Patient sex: M
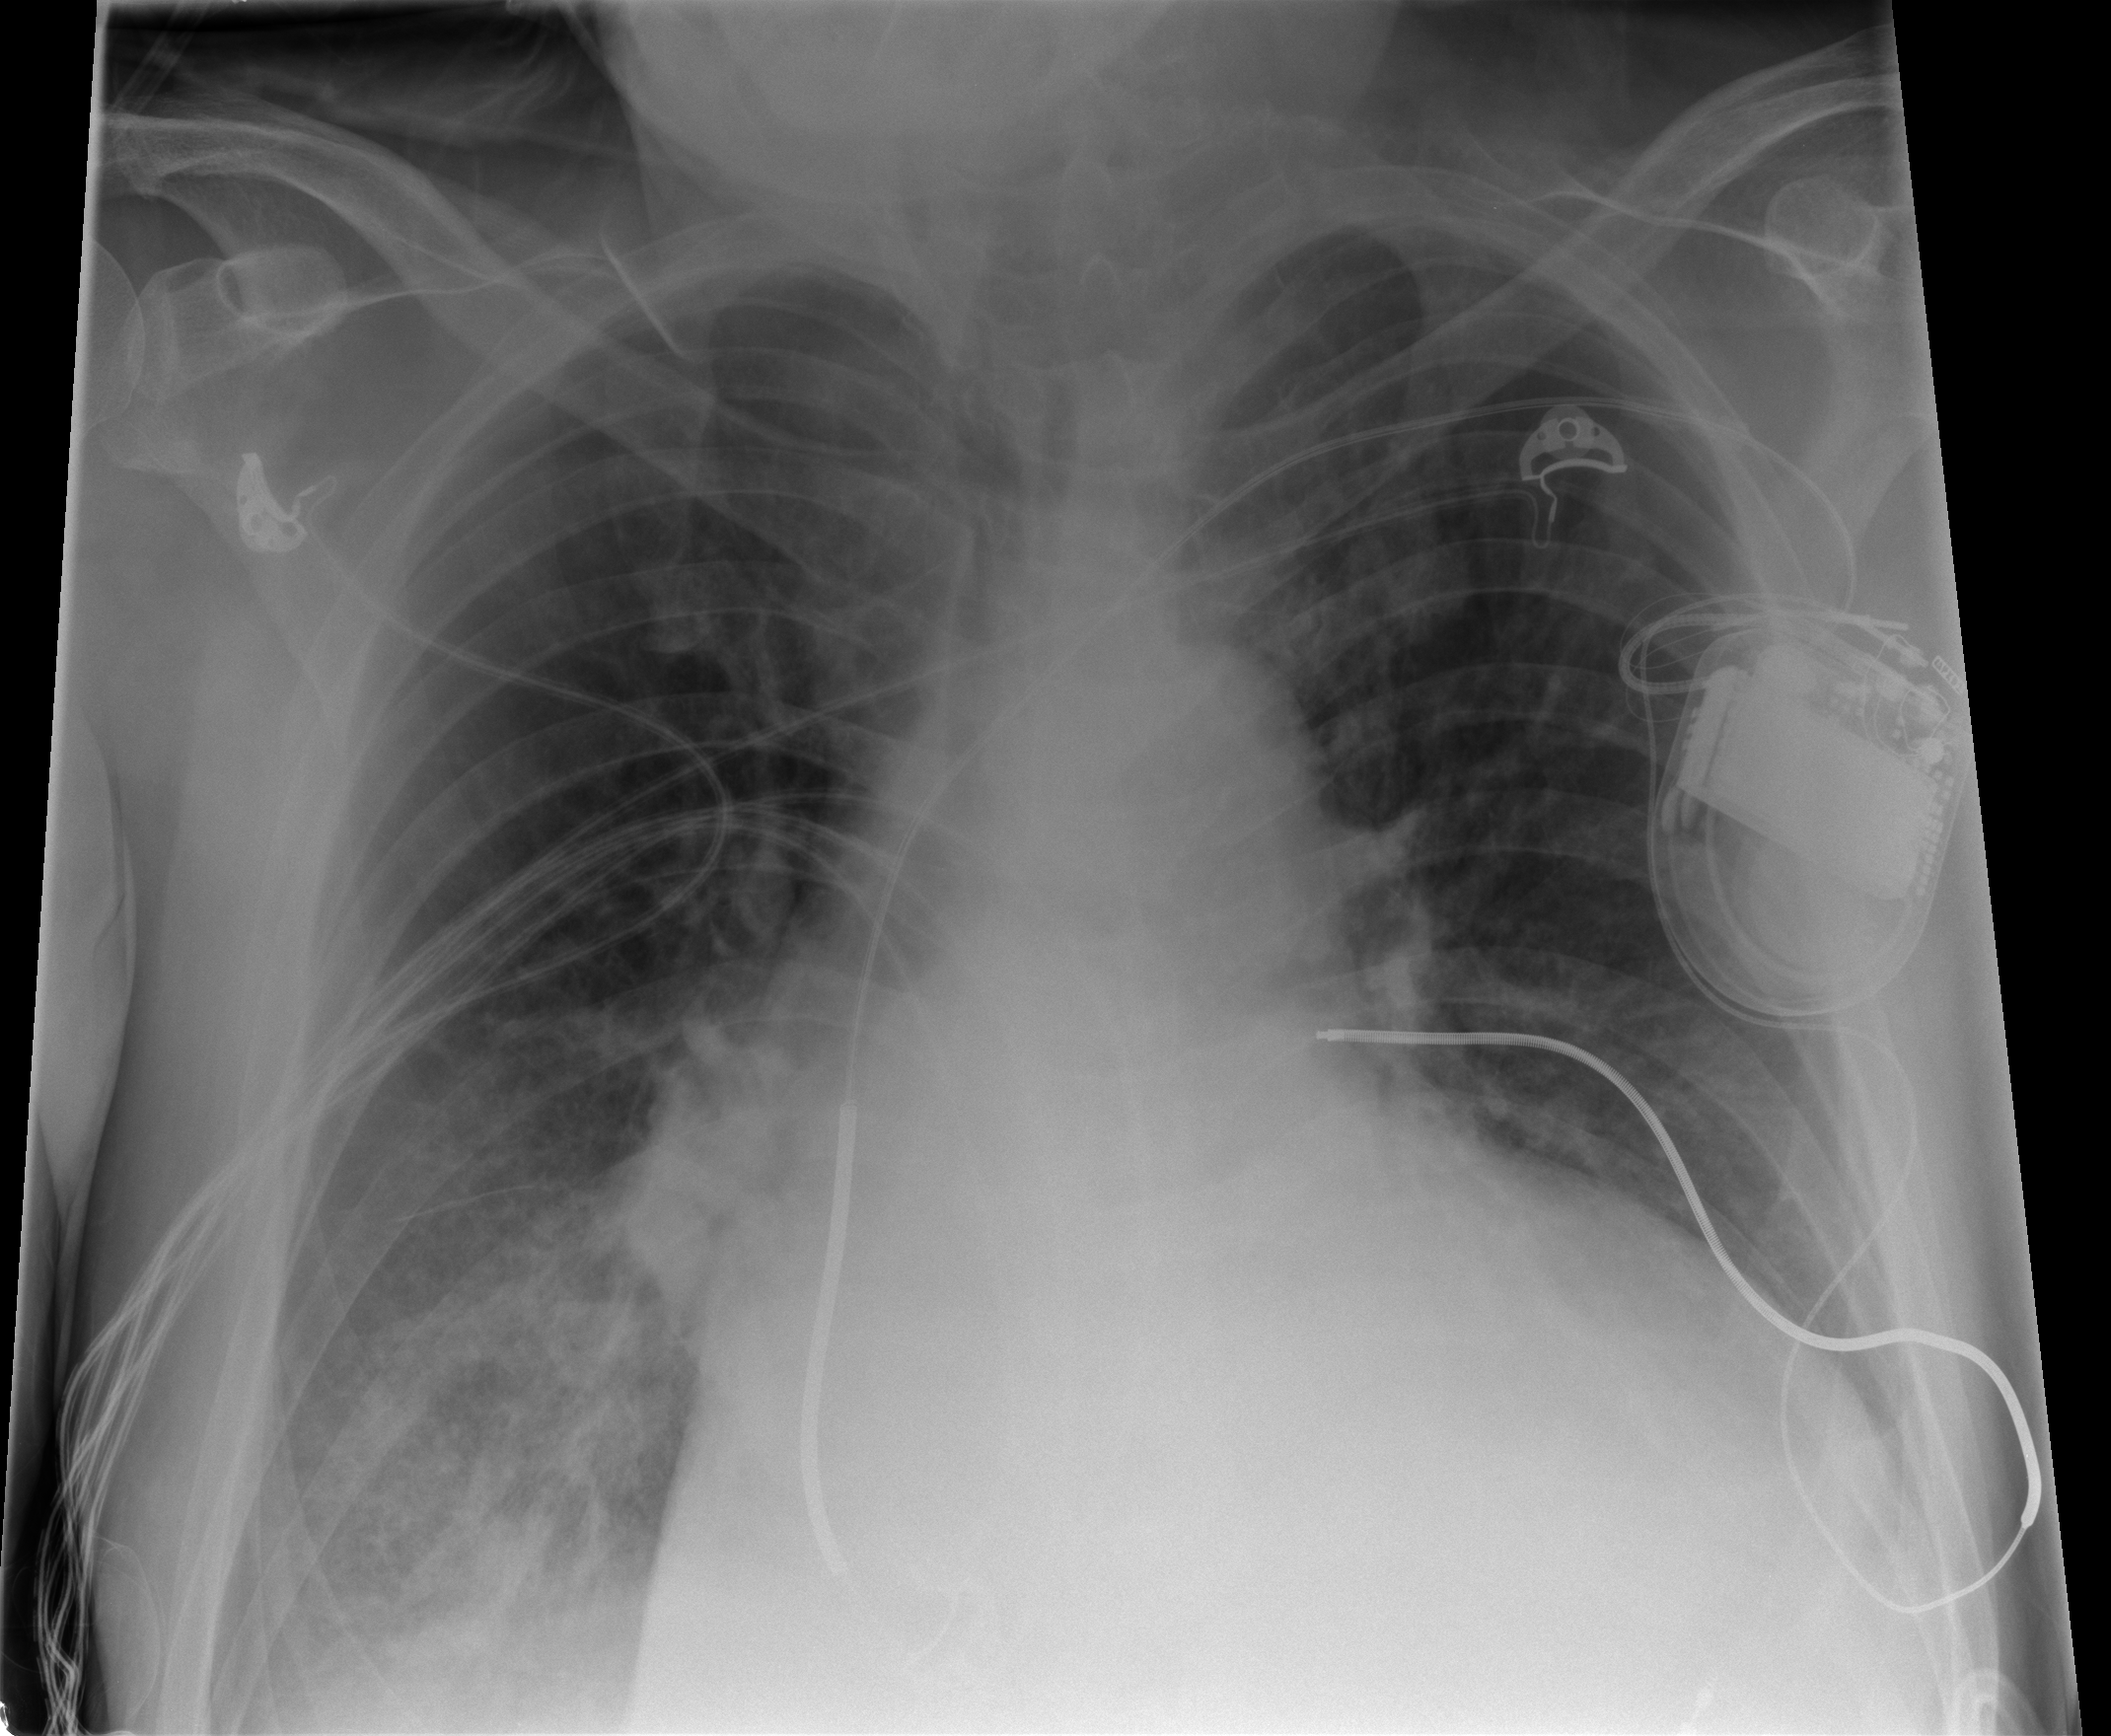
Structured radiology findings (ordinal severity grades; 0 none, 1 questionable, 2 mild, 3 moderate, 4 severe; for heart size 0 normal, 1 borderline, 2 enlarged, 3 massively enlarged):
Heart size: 2
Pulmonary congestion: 2
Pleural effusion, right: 1
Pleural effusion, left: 0
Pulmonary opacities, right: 2
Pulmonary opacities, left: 0
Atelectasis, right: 2
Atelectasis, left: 0